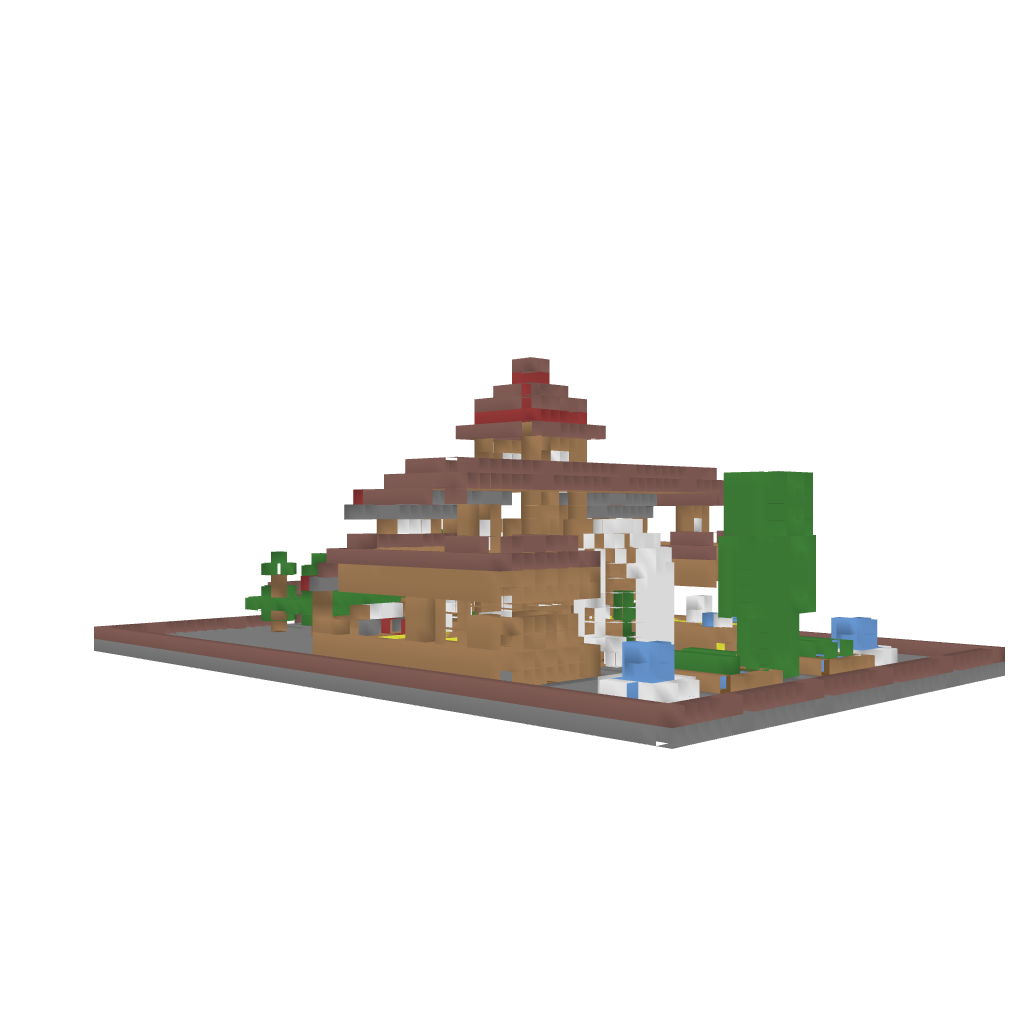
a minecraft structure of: Victorian Mansion House high quality